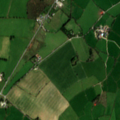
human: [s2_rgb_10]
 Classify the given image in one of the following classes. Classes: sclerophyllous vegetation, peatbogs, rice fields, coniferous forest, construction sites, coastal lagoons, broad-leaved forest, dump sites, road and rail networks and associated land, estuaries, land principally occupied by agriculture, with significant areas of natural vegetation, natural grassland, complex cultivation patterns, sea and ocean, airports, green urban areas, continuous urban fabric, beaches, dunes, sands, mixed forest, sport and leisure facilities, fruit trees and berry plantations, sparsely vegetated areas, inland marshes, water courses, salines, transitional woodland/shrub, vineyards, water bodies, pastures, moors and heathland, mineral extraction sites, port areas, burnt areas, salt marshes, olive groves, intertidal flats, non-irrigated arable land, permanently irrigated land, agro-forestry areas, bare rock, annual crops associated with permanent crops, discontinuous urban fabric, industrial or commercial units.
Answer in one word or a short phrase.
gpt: non-irrigated arable land, pastures